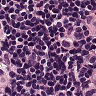
Metastatic tissue present: yes